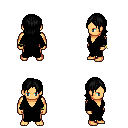
a pixel art fantasy rpg character, male body template, human, tanned skin, black robe, teal pants, black long bangs hairstyle, bracelets, four views (front, back, left, right), 2x2 character sprite sheet, small pixel art, hard edges, no anti-aliasing